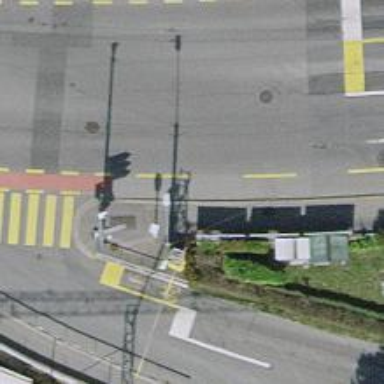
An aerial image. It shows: Traffic surveillance system is in place.